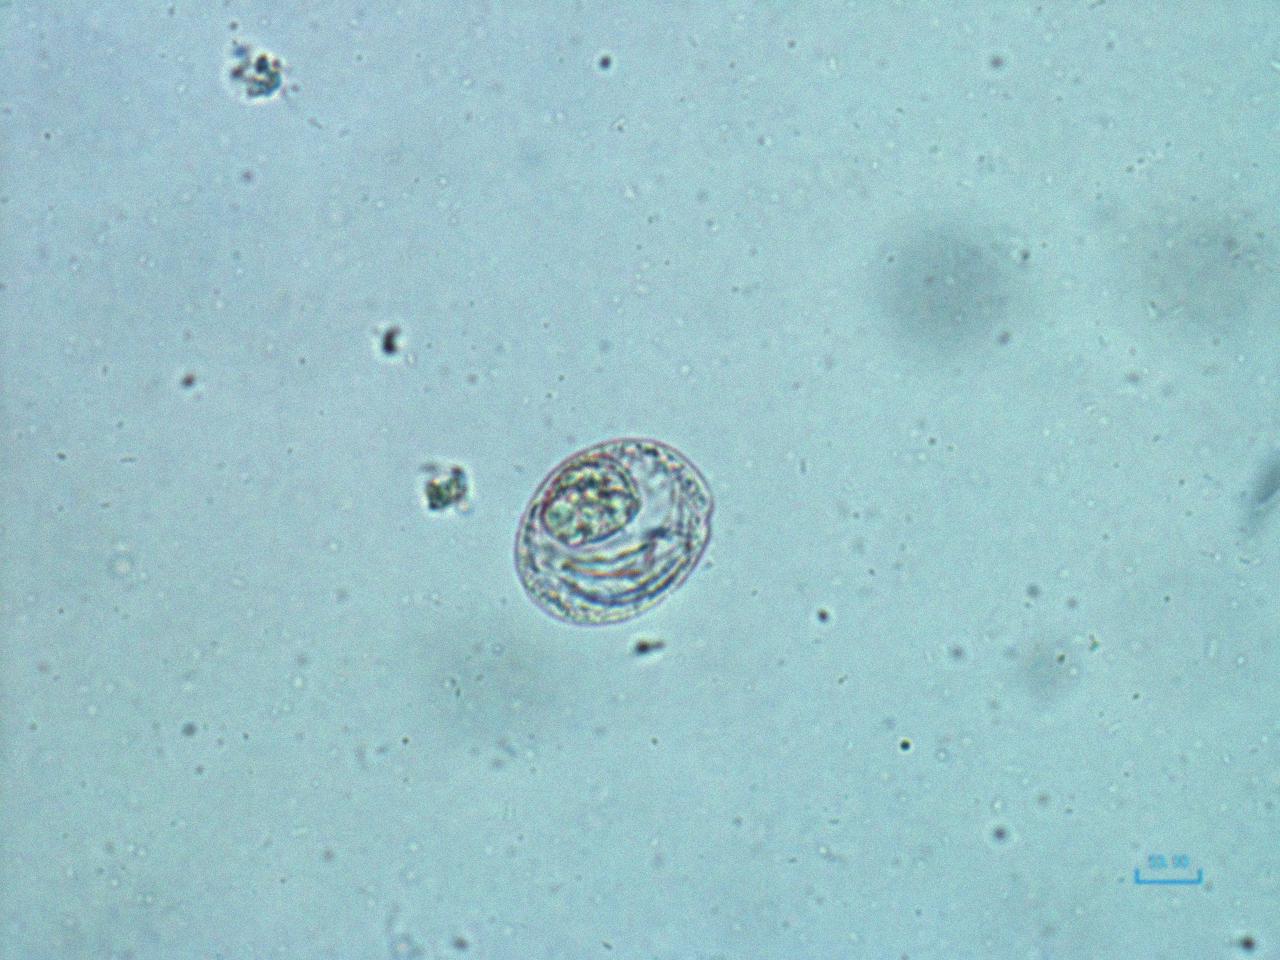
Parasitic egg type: Hymenolepis nana